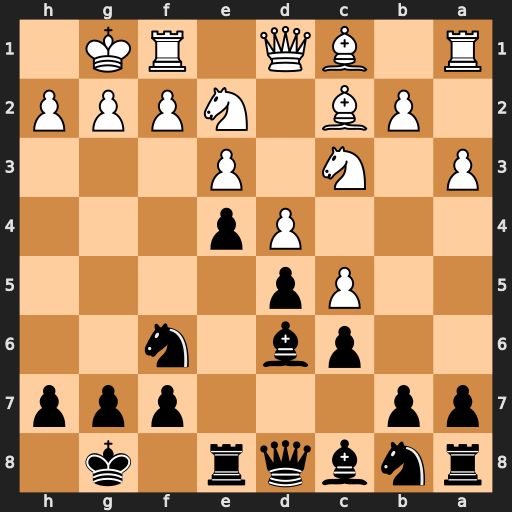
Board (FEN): rnbqr1k1/pp3ppp/2pb1n2/2Pp4/3Pp3/P1N1P3/1PB1NPPP/R1BQ1RK1
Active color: b
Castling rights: -
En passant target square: -
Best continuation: Bxh2+ Kxh2 Ng4+